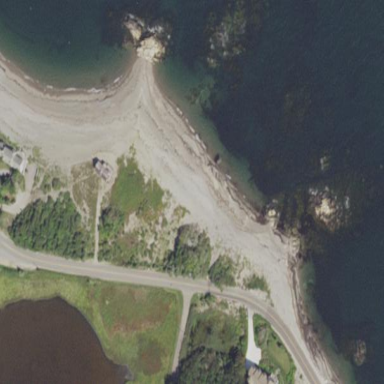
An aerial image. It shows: Sandy beach.